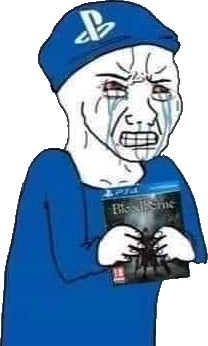
Label: 5_Crying_Wojak